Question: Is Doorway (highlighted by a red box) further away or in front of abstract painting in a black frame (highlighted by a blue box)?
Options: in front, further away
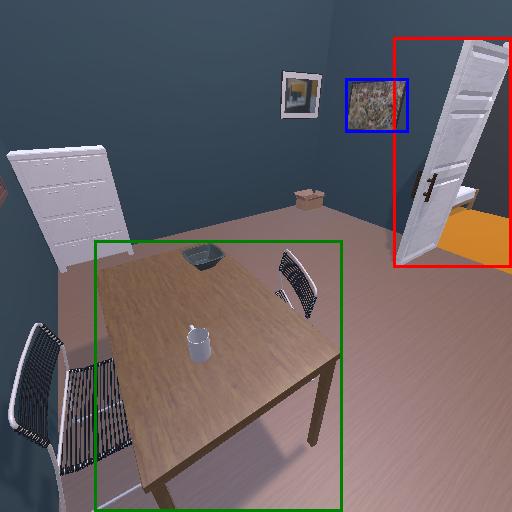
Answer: in front